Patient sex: M
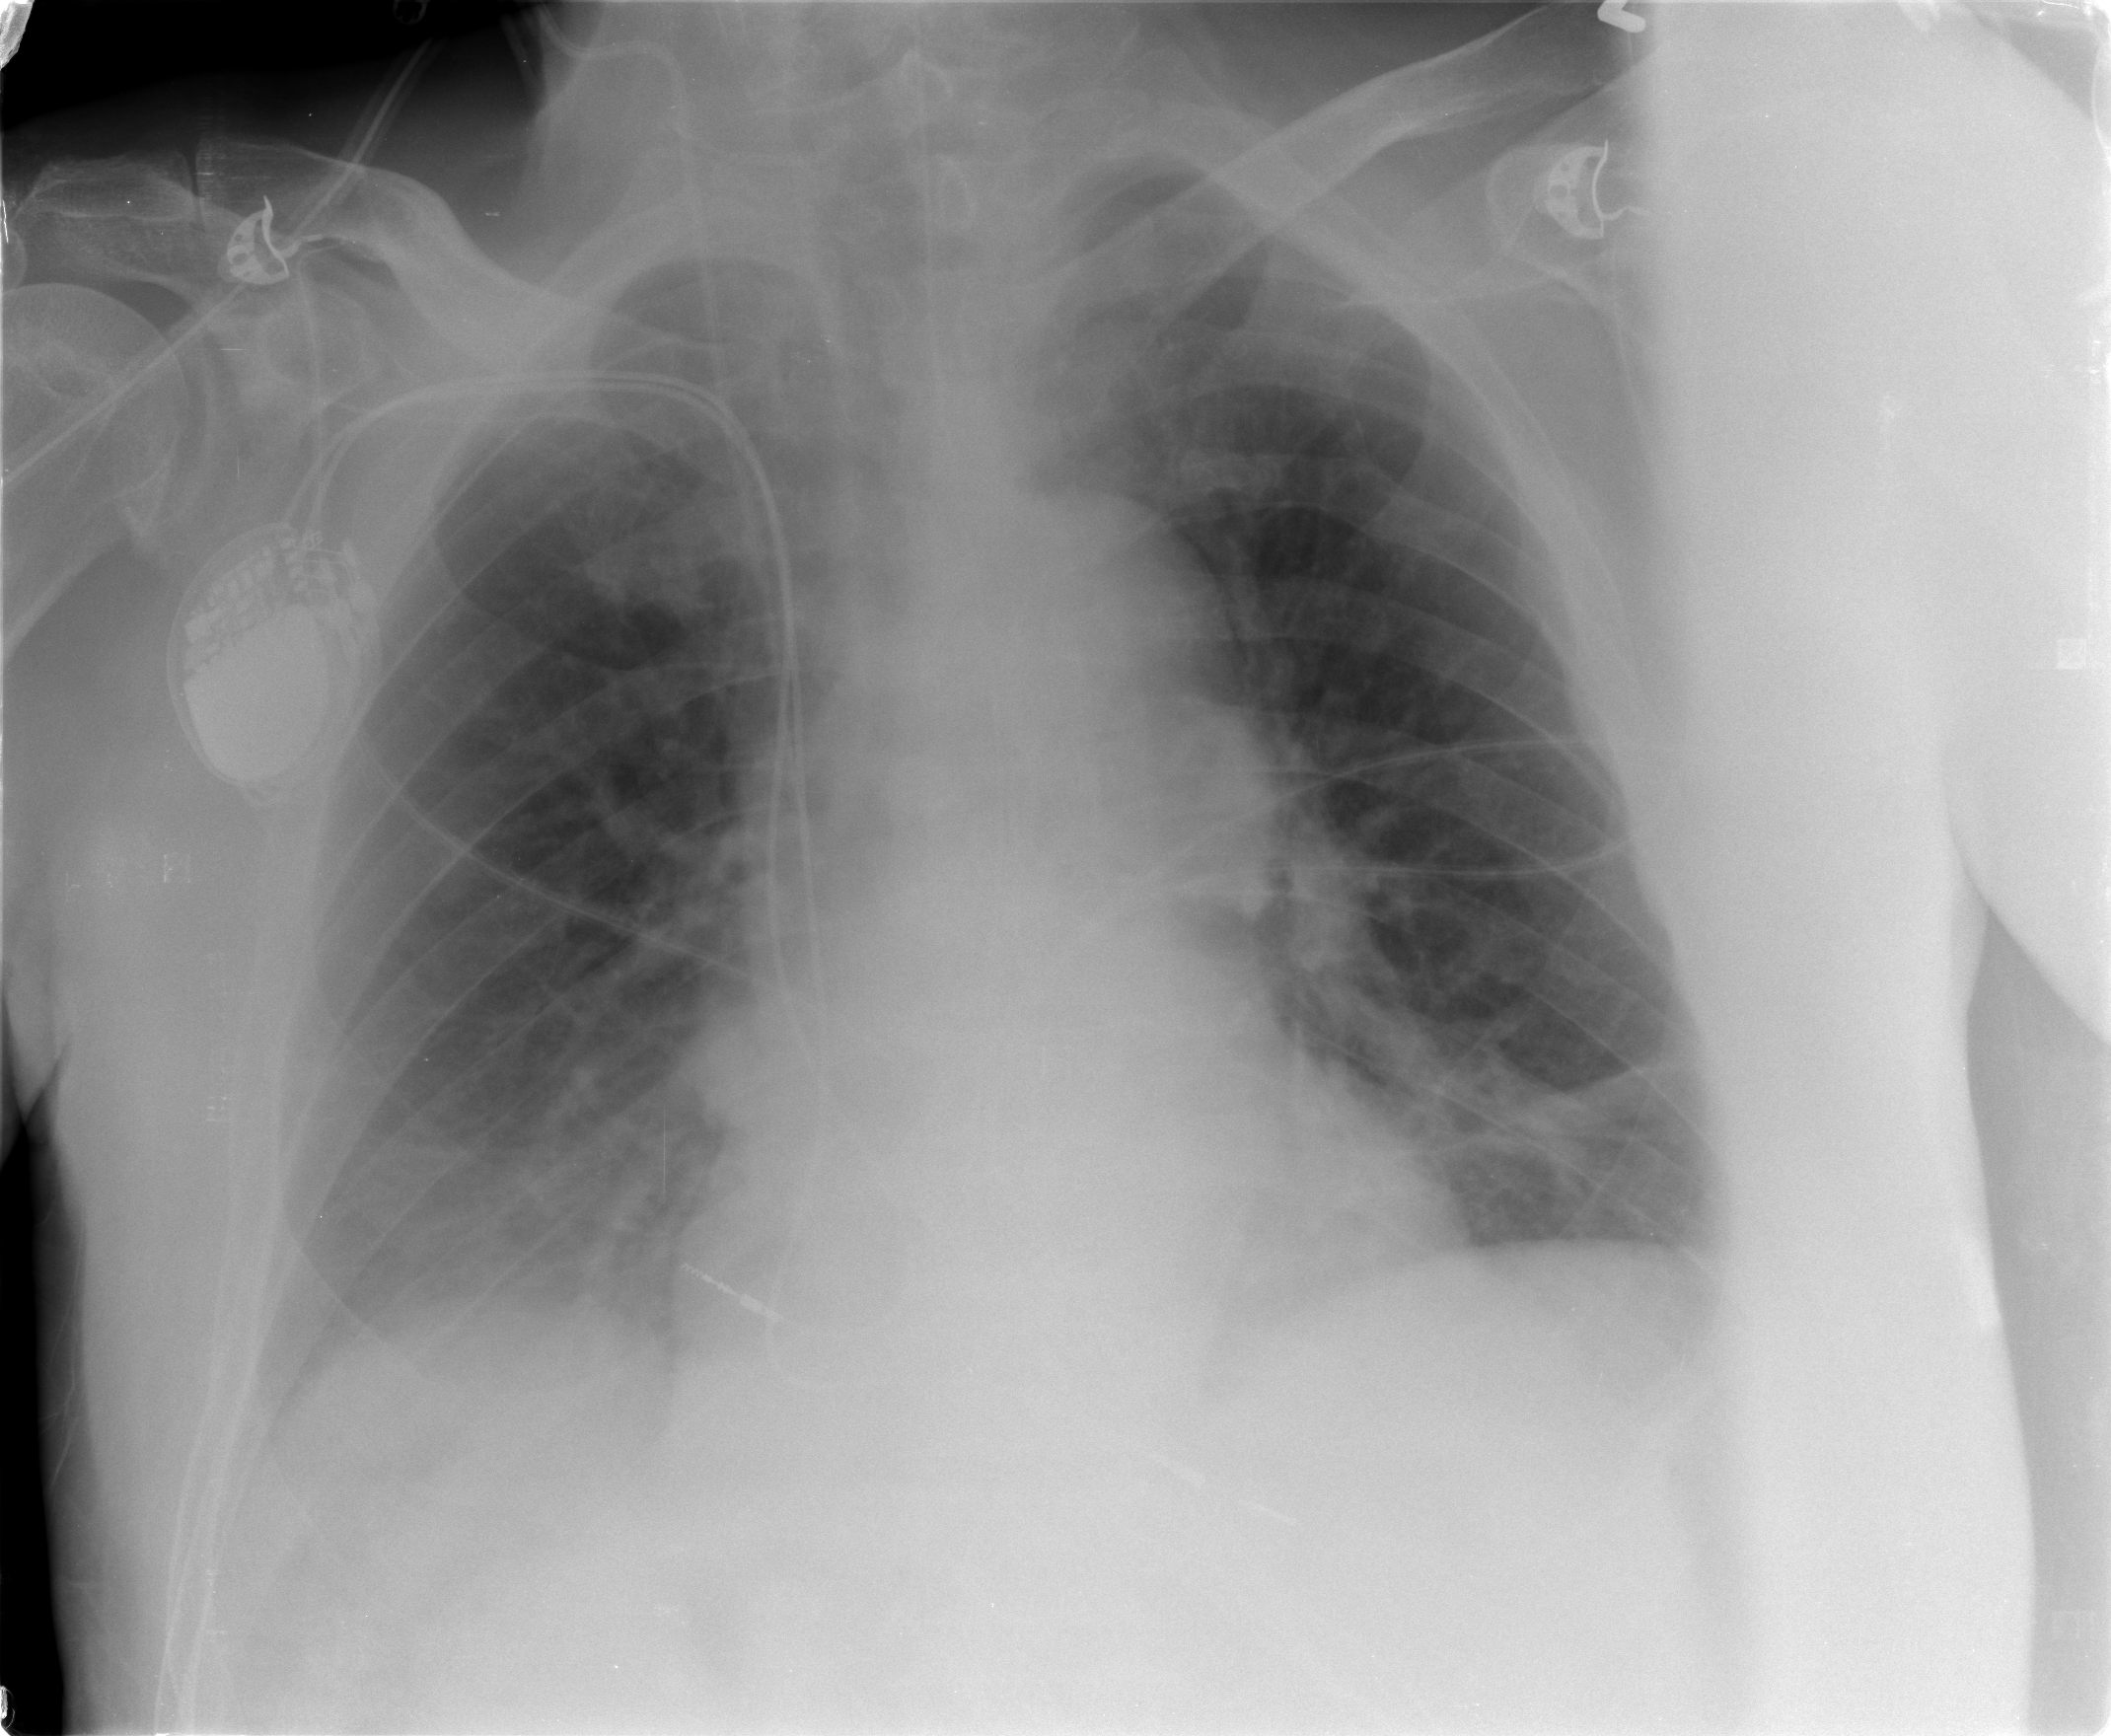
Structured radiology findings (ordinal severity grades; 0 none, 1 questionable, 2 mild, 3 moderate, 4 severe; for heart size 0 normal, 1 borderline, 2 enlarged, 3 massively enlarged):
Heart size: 1
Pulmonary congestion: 0
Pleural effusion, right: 2
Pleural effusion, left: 0
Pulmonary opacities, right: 0
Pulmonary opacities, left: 0
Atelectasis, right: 2
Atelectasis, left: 2